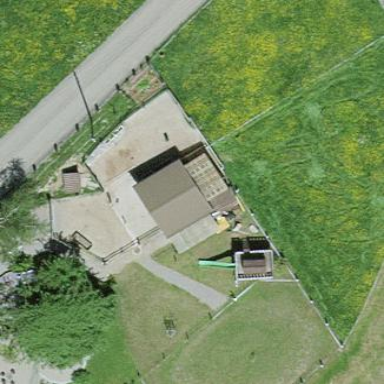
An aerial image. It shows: Farm auxiliary building with gabled roof.